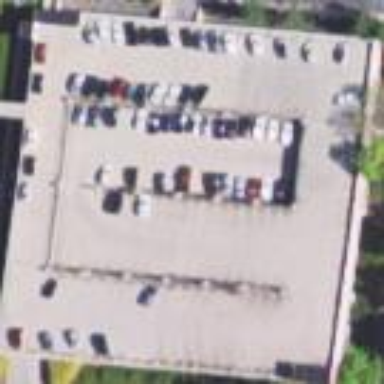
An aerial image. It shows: Multi-storey concrete parking building.